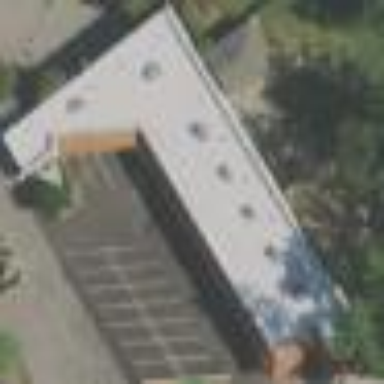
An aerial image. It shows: Commercial building.